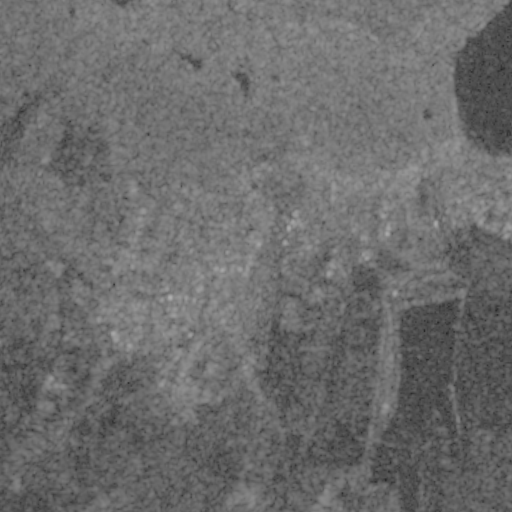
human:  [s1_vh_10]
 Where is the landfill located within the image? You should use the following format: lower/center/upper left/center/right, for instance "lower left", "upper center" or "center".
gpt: The landfill is located in the lower right of the image.
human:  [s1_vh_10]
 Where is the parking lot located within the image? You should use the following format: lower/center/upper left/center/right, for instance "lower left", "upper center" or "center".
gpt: The parking lot is located in the center right of the image.
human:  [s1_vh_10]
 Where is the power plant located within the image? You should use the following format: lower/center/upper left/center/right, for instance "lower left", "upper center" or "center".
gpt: There is no power plant in the image.

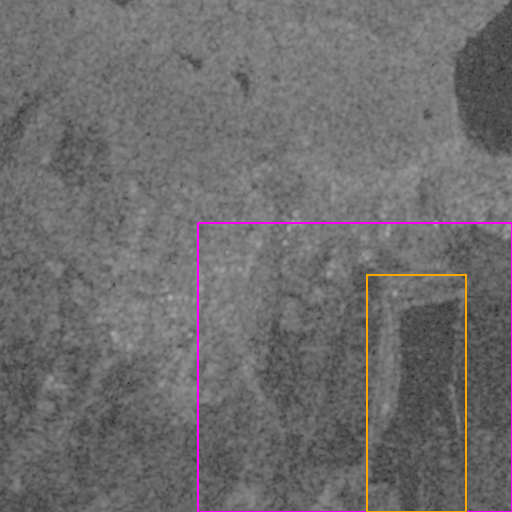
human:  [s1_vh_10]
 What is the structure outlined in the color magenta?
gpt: The structure outlined in magenta is a crop field.
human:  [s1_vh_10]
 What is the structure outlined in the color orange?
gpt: The structure outlined in orange is a landfill.
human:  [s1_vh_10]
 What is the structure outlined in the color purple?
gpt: There is no purple outline.